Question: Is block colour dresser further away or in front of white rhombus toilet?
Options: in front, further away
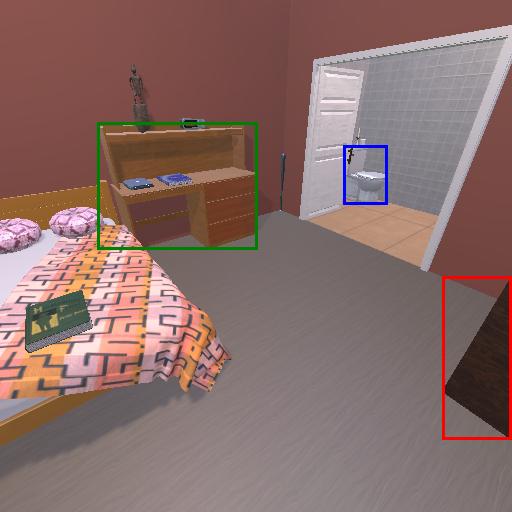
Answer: in front